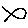
Label: fish